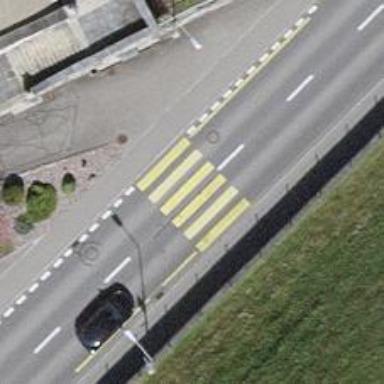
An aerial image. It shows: Uncontrolled zebra crossing with notable zebra markings.